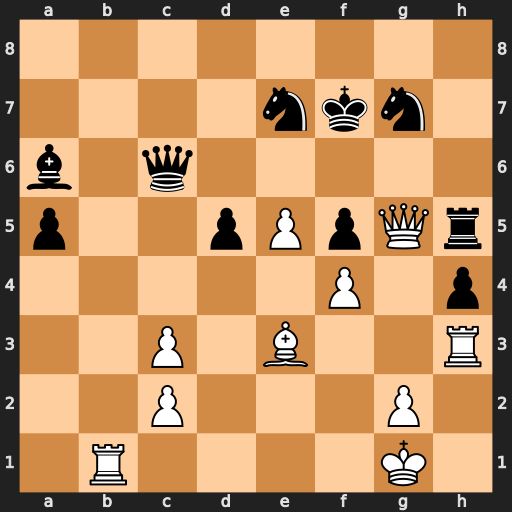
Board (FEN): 8/4nkn1/b1q5/p2pPpQr/5P1p/2P1B2R/2P3P1/1R4K1
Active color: w
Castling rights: -
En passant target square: -
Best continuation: Qf6+ Qxf6 exf6 Kxf6 Rb6+ Kf7 Rxa6